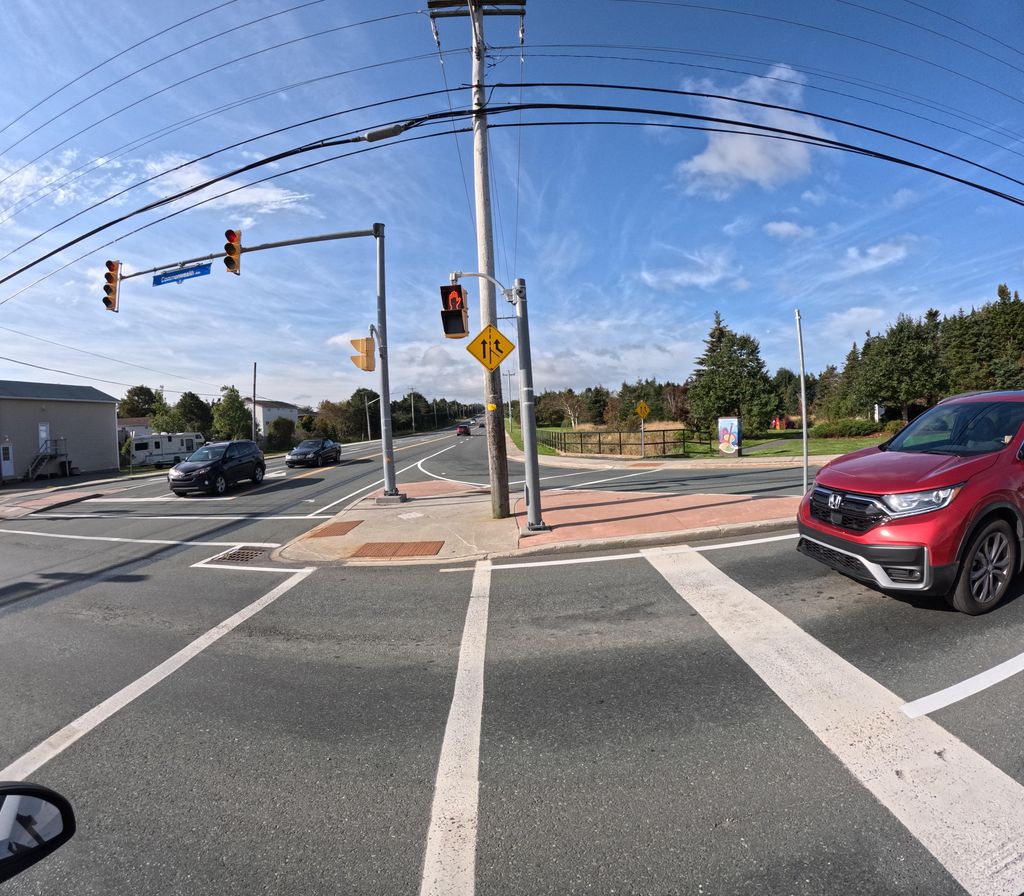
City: st_johns